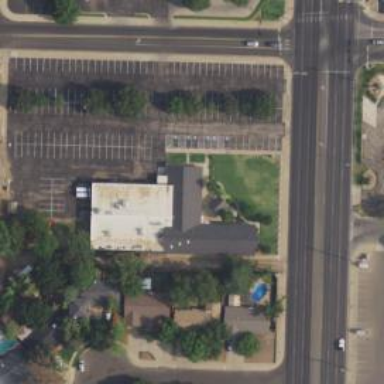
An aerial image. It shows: Parking space.